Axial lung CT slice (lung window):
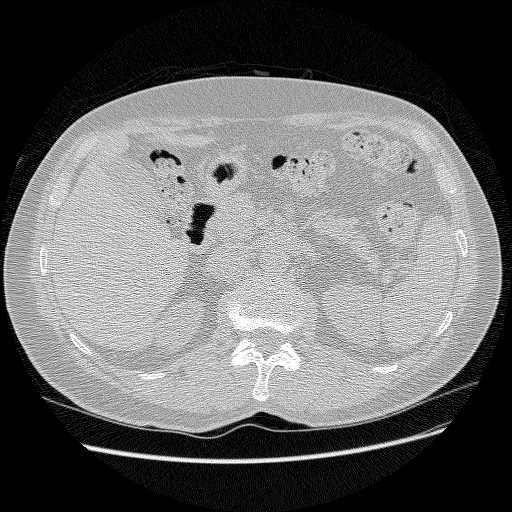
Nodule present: no